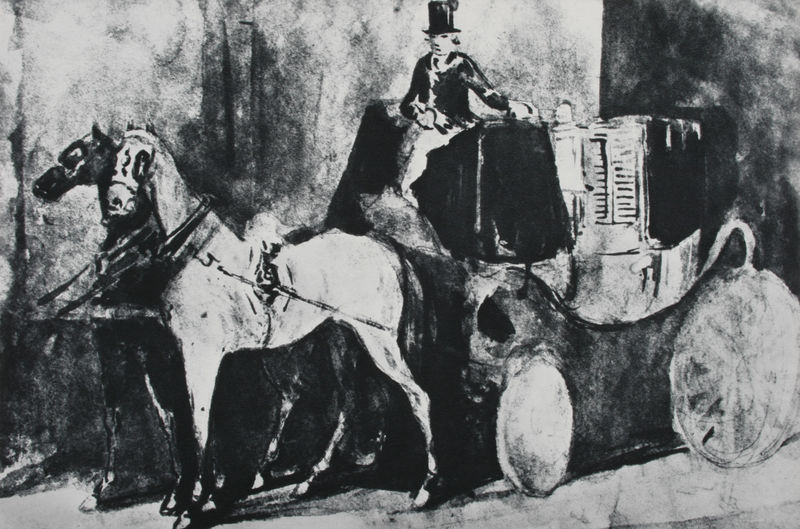
Titel: Le coupé, Das Coupé
Künstler: Constantin Guys
Standort: Paris
Institution: (Privatsammlung)
Schlagwörter: mann, schatten, weiß, aquarell, grau, hut, schwarz, skizze, straße, zeichnung, gebäude, zylinder, hose, wand, vorhang, reich, pferd, pferde, reiter, räder, rappe, zaumzeug, zügel, papier, zwei, droschke, kutsche, läden, speichen, rad, wagen, kohle, geschirr, druck, radierung, schwarzweiß, kutscher, bleistift, schimmel, tinte, gespann, bock, zweispänner, kutschbock, reieter, 19. jahrhundert, kutschpferde, rads